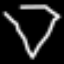
Label: diamond